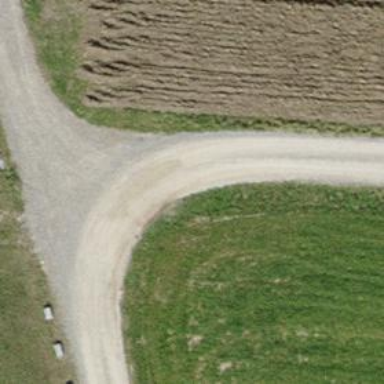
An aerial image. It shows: Compacted track with grade2 surface.